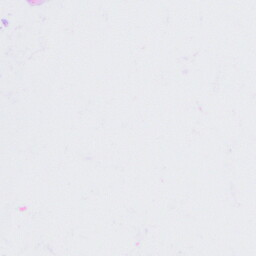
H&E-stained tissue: Cervix